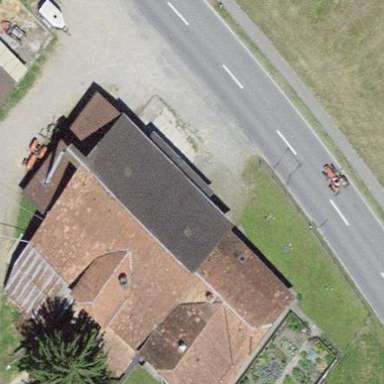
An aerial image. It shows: Farm building.